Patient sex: M
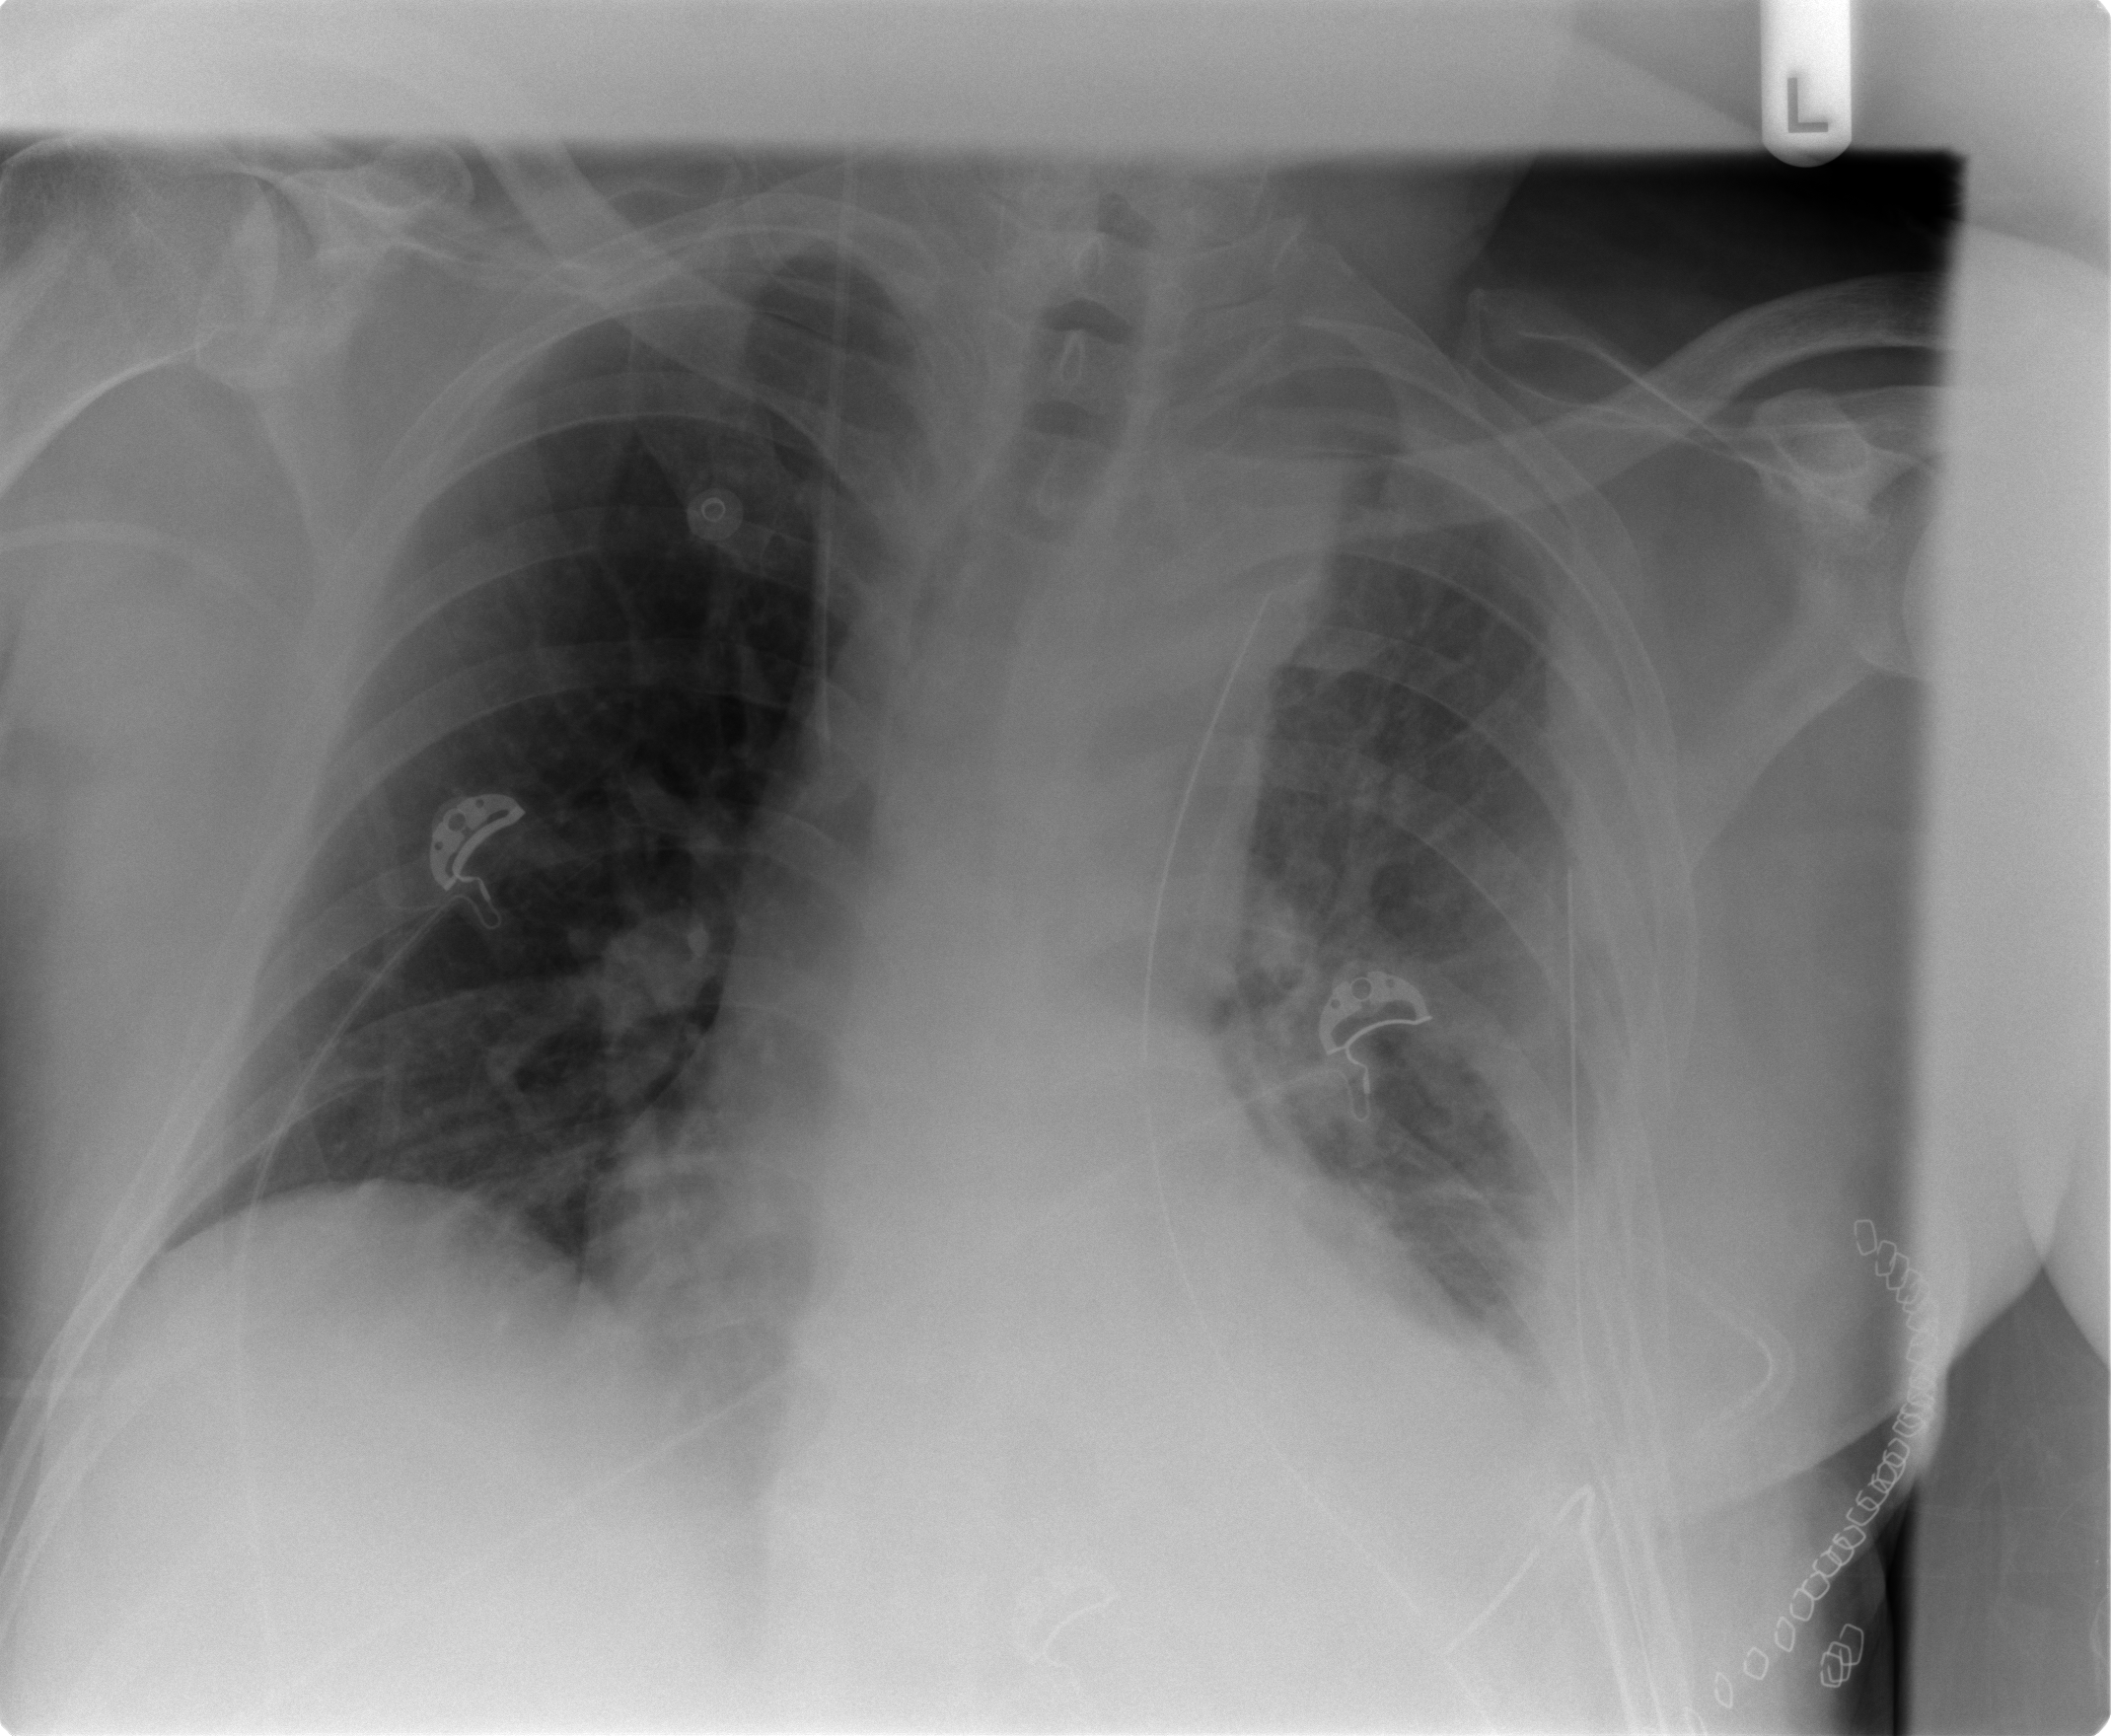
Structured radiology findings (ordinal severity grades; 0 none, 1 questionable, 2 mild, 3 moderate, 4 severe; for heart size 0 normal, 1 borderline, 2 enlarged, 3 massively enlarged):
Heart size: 2
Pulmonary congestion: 1
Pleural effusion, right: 0
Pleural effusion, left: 2
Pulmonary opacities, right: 0
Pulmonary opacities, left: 3
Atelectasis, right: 1
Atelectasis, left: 2